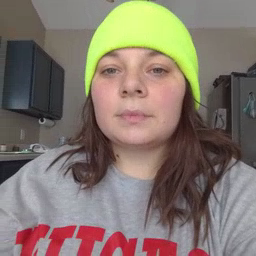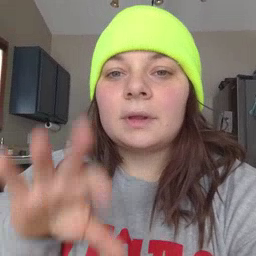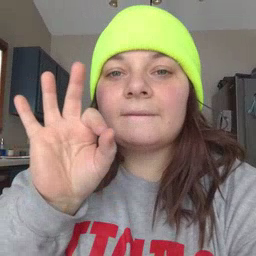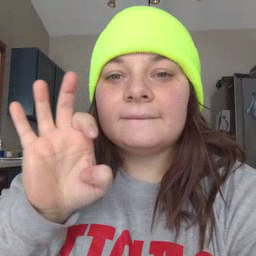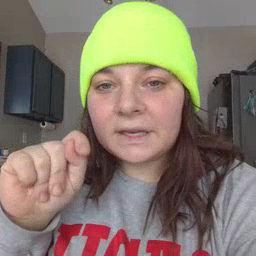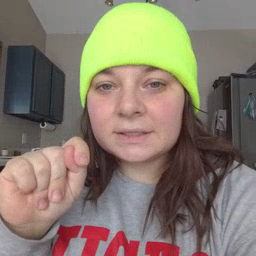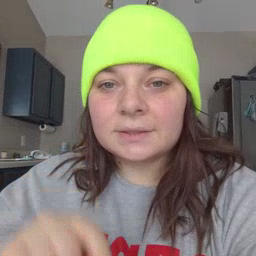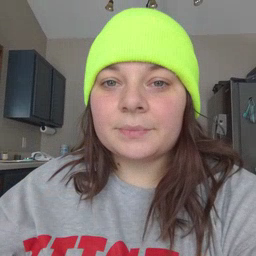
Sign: feet